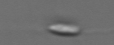
Label: Dinobryon